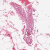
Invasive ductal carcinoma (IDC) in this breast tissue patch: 0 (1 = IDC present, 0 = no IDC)